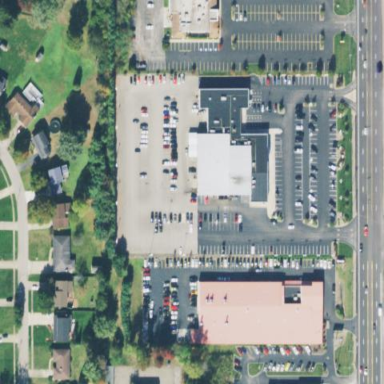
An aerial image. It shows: Commercial area.